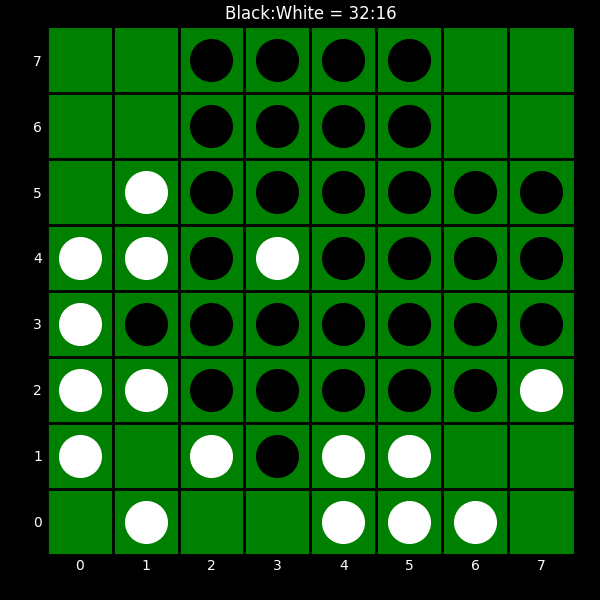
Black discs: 32
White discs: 16